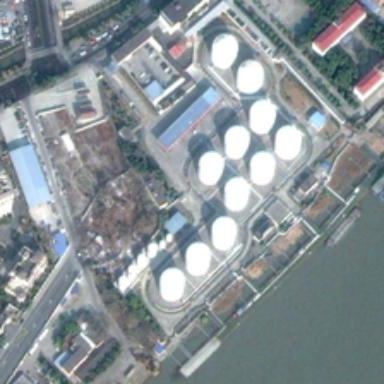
Several ships were parked at the seaside .